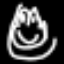
Label: frog